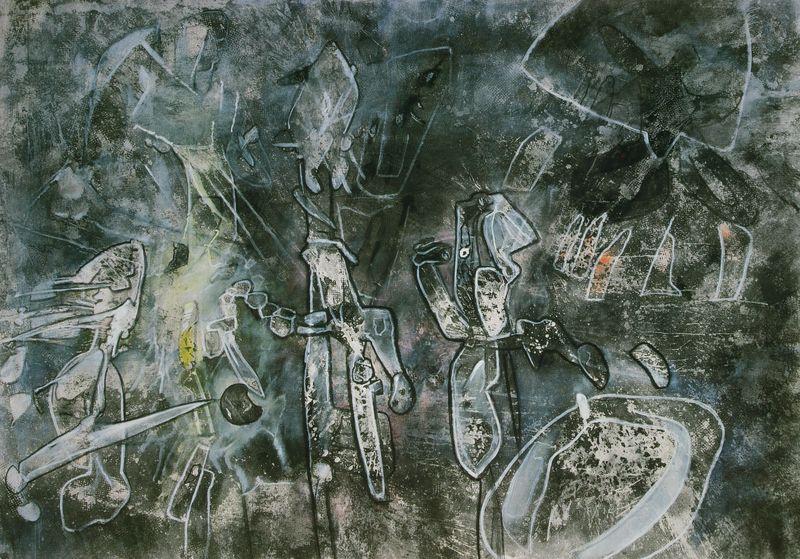
Titel: Aperçu de l'invisible, Einblick ins Unsichtbare
Künstler: Roberto Matta
Standort: Italien
Institution: Privatsammlung
Schlagwörter: dunkel, weiß, gelb, grün, stadt, grau, kreide, orange, schwarz, zaun, tanz, figur, personen, kreis, rund, umrisse, abstrakt, modern, farbe, formen, linien, figuren, krieg, gris, transparenz, striche, umriss, knochen, explosion, linie, flug, kontur, blanc, konturen, strich, dynamik, kreise, leben, wesen, blasen, tempera, ungegenständlich, umrisslinien, silhuette, weltall, blase, qualle, zellen, abstrait, dinge, welten, reve, epee, aktion, kosmos, guerre, graffiti, grafitti, deckweiss, graffito, abstraction, fautrier, grafitto, imaginaire, silhuetten, sillhuette, sormen